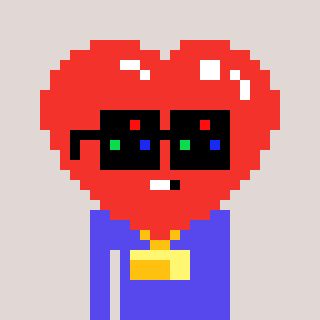
a pixel art character with square black sunglasses, a heart-shaped head and a computerblue-colored body on a warm background